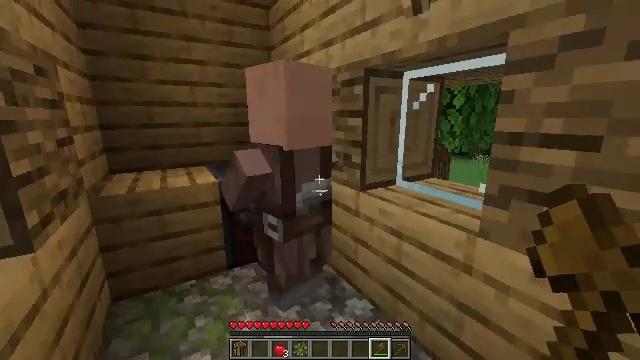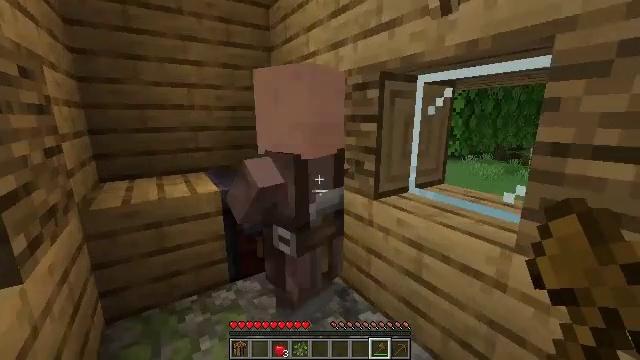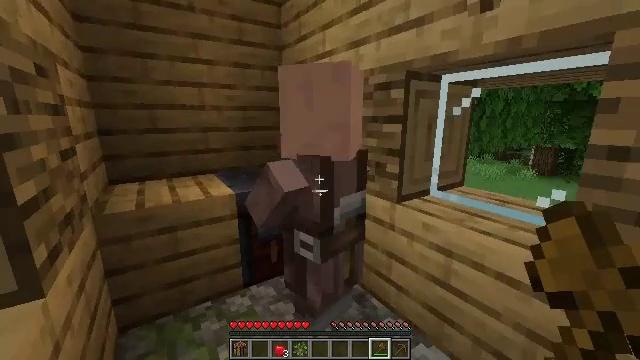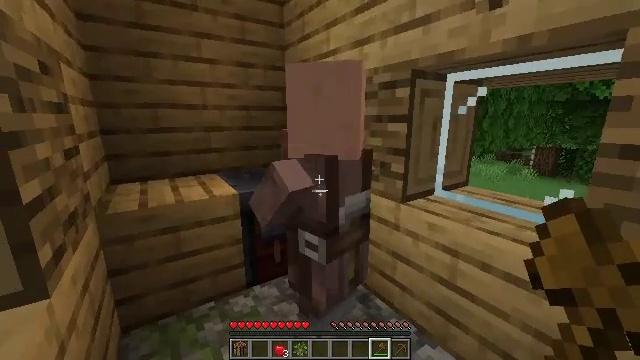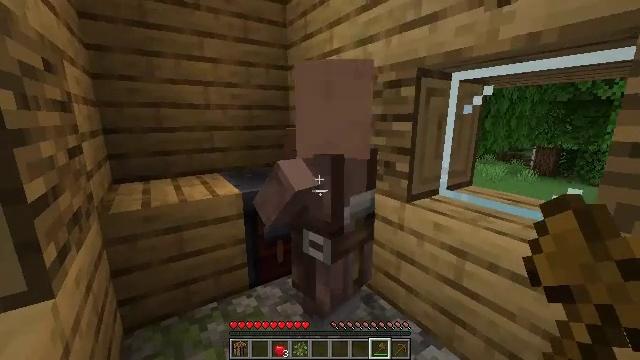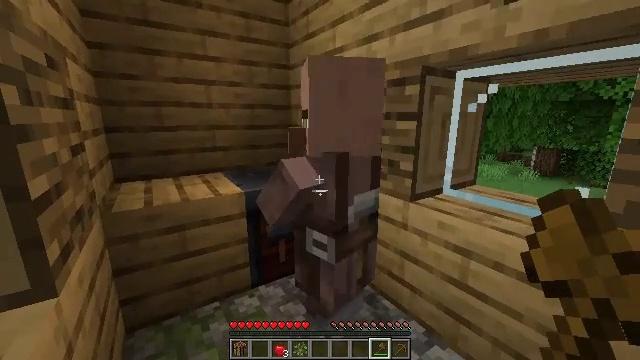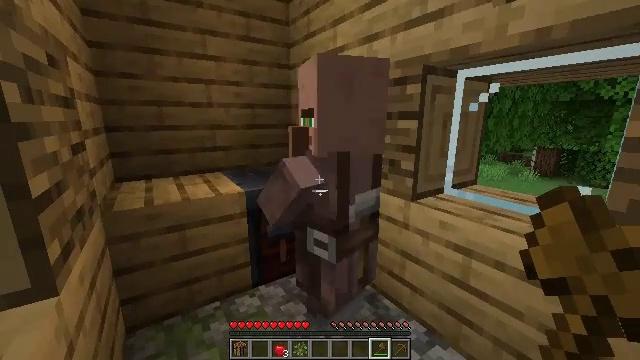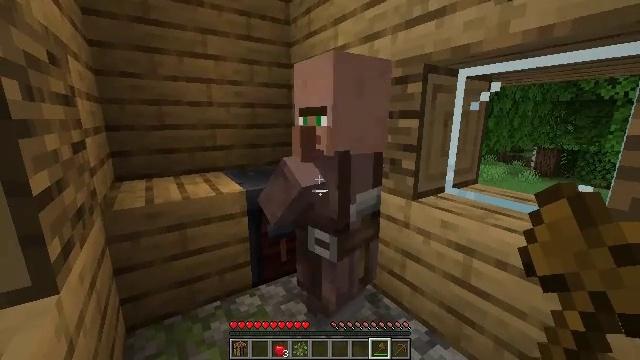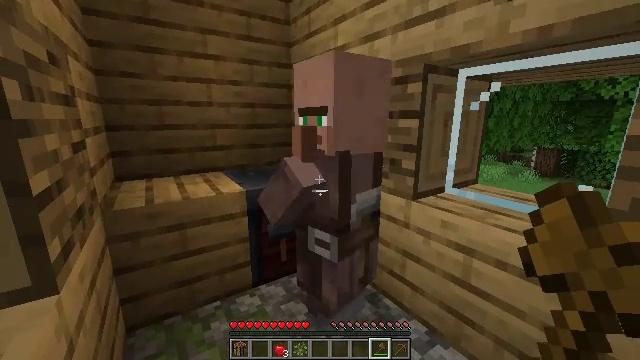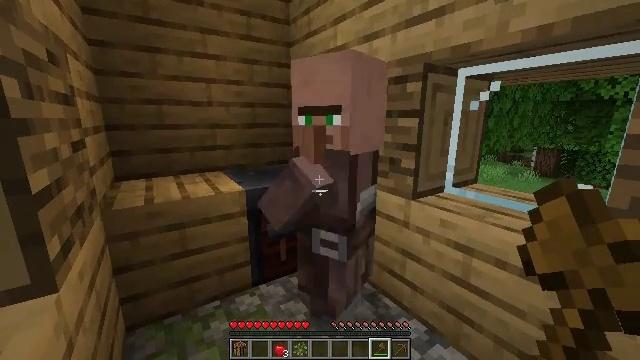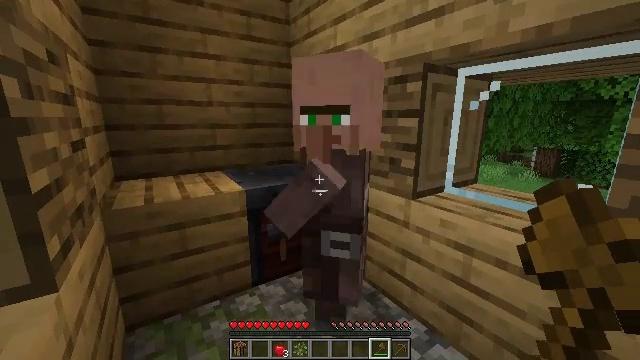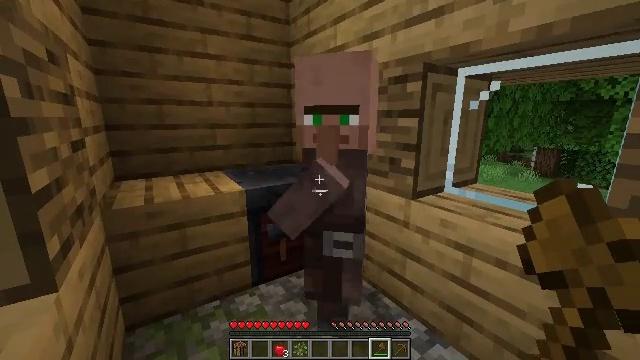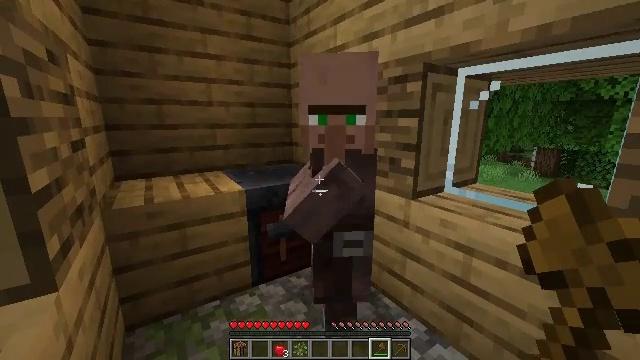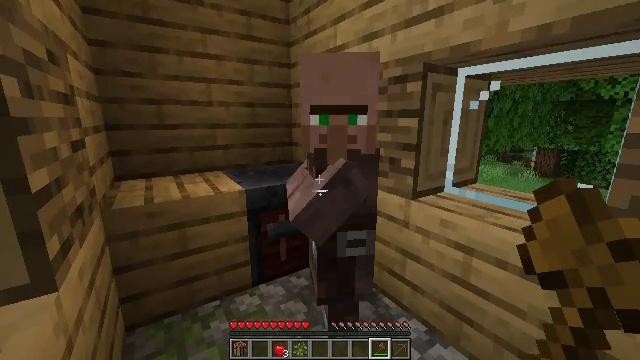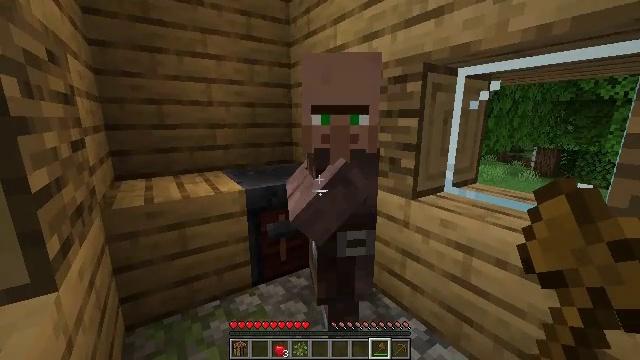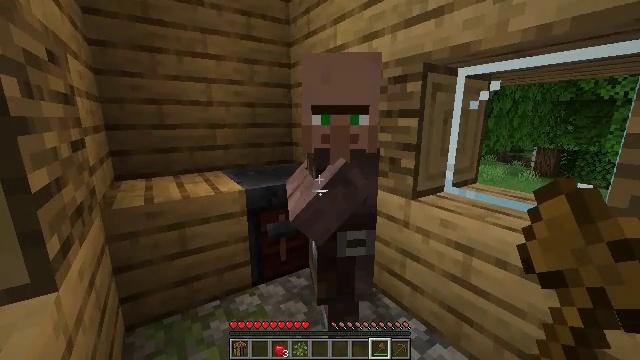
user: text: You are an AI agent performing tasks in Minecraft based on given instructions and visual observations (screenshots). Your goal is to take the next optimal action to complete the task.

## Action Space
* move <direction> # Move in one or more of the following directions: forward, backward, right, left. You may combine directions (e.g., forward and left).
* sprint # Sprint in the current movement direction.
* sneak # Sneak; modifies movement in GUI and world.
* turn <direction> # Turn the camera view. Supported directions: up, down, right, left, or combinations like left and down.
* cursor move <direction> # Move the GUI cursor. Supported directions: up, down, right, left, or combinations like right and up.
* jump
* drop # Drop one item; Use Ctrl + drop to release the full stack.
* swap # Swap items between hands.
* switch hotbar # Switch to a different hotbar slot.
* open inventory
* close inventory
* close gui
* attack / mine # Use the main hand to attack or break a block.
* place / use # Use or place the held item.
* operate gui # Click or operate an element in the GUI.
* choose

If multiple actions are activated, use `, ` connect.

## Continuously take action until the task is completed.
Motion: motion action
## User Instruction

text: Break the yellow bed.
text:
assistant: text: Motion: move left, turn right
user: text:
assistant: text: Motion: no_op
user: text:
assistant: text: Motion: no_op
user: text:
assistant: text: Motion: no_op
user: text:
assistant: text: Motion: no_op
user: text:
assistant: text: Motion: no_op
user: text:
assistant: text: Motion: no_op
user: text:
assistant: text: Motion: no_op
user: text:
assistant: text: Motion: no_op
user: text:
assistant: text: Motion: no_op
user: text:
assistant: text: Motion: no_op
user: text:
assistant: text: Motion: no_op
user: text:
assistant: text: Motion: no_op
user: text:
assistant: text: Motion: no_op
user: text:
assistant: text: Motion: use / place
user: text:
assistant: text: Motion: use / place
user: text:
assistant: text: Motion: use / place
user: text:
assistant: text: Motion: no_op
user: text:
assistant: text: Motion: no_op
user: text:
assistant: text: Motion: open gui
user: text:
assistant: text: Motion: no_op
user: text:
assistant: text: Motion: cursor move left and up
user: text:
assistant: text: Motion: cursor move left and up
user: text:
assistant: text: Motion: cursor move left and up
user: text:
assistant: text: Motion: no_op
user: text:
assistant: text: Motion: cursor move left
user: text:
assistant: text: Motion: cursor move left
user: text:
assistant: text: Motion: cursor move left
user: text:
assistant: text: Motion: no_op
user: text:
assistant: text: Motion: no_op